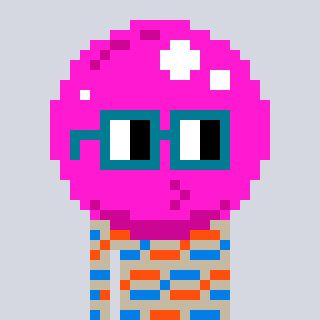
a pixel art character with square dark green glasses, a bubblegum-shaped head and a bege-colored body on a cool background